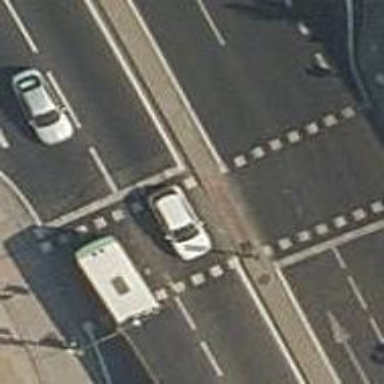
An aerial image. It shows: Crossing with traffic signals.